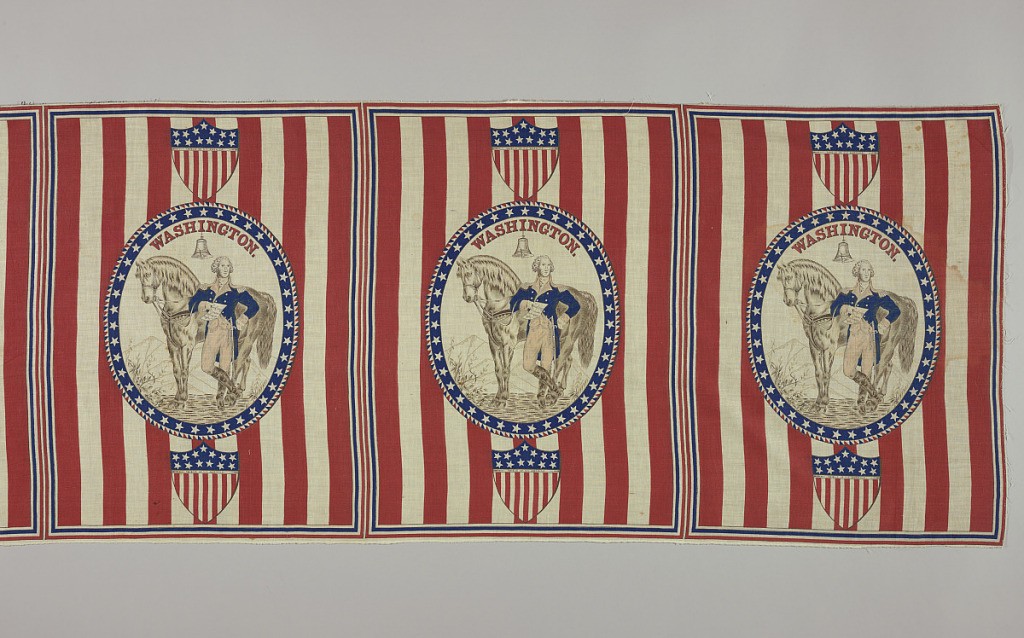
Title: Square
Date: mid- 19th century
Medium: cotton Technique: printed on plain weave
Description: Eight repeats of a medallion showing George Washington standing in front of a horse holding a piece of paper that reads: "Washington Victory Is Ours Paul Jones." Top part of the medallion reads "Washington" with the Liberty Bell just below. Medallion has thirty-nine stars. Above and below each medallion is a shield flag with thirteen stars. Red and white vertical stripes fill the background.